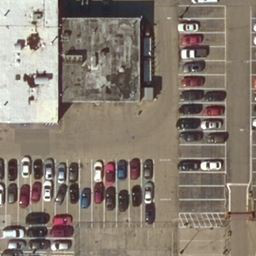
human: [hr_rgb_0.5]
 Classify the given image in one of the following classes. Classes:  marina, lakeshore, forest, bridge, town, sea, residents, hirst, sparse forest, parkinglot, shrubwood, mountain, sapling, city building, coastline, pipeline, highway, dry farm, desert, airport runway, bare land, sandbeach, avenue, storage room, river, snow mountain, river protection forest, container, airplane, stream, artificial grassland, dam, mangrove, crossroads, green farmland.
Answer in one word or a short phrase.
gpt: parkinglot